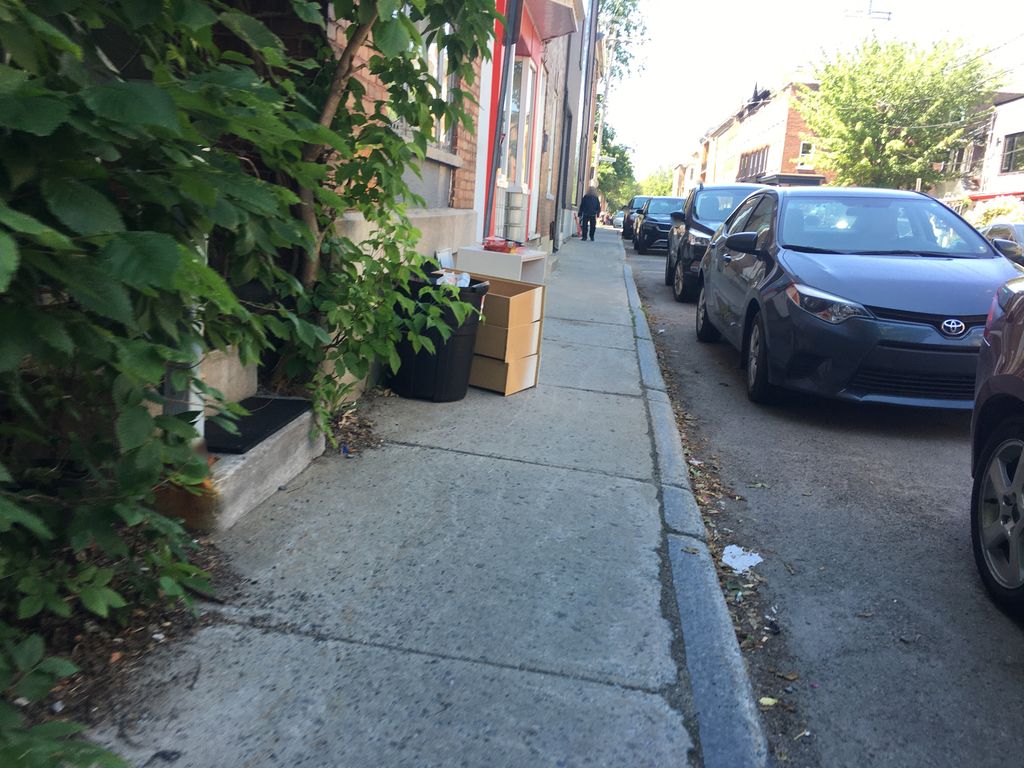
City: quebec_city